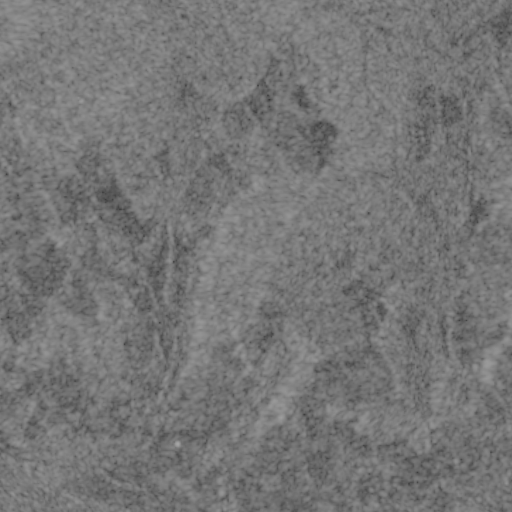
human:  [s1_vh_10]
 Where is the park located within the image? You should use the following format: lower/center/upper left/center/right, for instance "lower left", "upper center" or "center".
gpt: The park is located in the lower center of the image.
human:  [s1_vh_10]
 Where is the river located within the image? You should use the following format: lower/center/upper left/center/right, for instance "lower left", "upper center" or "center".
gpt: The river is located in the upper left of the image.
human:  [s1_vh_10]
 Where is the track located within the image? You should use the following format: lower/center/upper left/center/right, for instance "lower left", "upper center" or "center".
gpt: There is no track in the image.

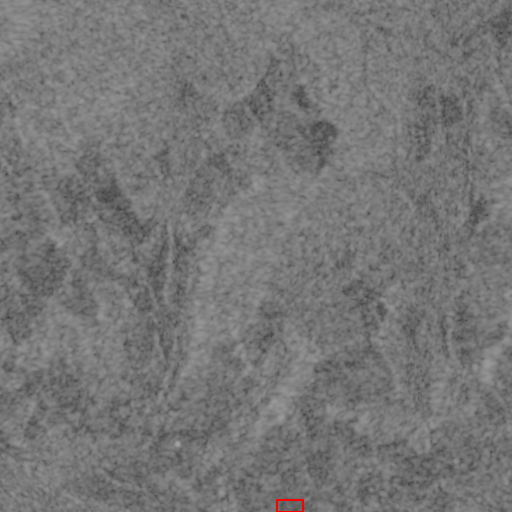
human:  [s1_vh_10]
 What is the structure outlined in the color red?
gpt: The structure outlined in red is a park.
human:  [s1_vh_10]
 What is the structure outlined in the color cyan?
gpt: There is no cyan outline.